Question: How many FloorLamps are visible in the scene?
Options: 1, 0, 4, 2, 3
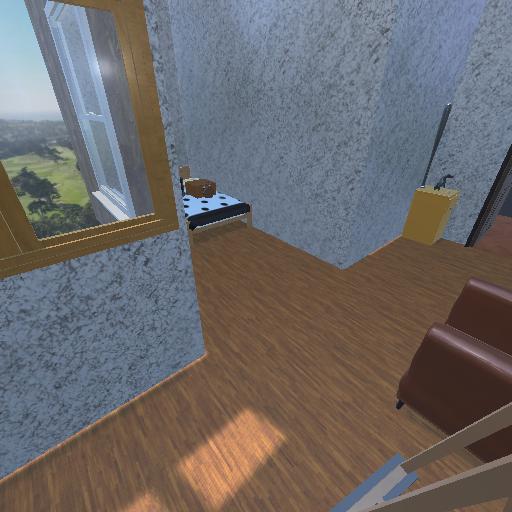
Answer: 1